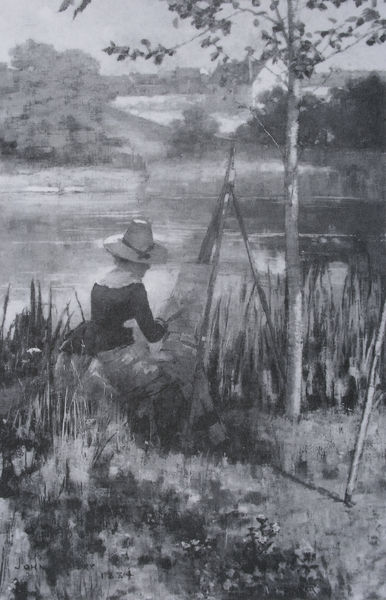
Titel: Malen an einem Sommertag
Künstler: John Lavery
Institution: Privatsammlung
Schlagwörter: baum, blätter, dunkel, gemälde, himmel, schatten, wasser, weiß, aquarell, bäume, fluss, impressionismus, landschaft, see, sitzen, teich, ufer, äste, blumen, frau, grau, hintergrund, hut, kleid, licht, rücken, schwarz, dach, dame, gebäude, gras, haus, weg, wiese, malerei, rock, schleife, band, gesicht, kragen, ärmel, bild, portrait, öl, bach, baumstamm, birke, gräser, häuser, natur, schilf, spiegelung, stamm, weite, zweige, busch, büsche, gewässer, sonne, sitzend, wald, zart, anhöhe, weiher, bäumchen, taille, rückenansicht, ruhe, dorf, dächer, hof, idylle, hat, white, black, bordüre, lady, painting, woman, strohhut, hutband, monet, artiste, maler, malerin, manet, staffelei, staffellei, flowers, konzentriert, glatt, hutkrempe, krempe, sonnenhut, foto, fotografie, wei, schwarzweiss, künstler, chapeau, leinwand, kunst, künstlerin, malen, pinsel, selbstportrait, halbprofil, hellgrau, zeichnen, lac, sky, tree, girl, house, lake, landscape, nature, sea, shore, water, trees, landwirtschaft, freilicht, freilichtmalerei, gestrüpp, grass, river, freien, garden, plants, drawing, femme, peintre, stafelei, dreibein, black and white, gravure, sketch, peinture, paintings, robe, campagne, leaves, dessin, watercolor, painter, huile, bush, toile, malend, landschafts, rivière, stativ, haff, pinseln, ancien, césane, landschftsmalerei, stafette, staffette, landschaf, foliage, scenery, roseaux, #stille, easle, rever, monai, woman. sketching on shore, painting g